Question: I am using the below item layout for my list view. What i expect is the second TextView(txt_time) to appear a little below and to the right of the first TextView(txt_chat). But both appear on the same vertical space next to each other. I tried adding a bottom padding to the first TextView, but it made the second one also move automatically upwards to stay in line with the first TextView. Is there something else i can try?
'''
<?xml version="1.0" encoding="utf-8"?>
<LinearLayout xmlns:android="http://schemas.android.com/apk/res/android"
android:layout_width="match_parent"
android:layout_height="wrap_content">
<LinearLayout
android:id ="@+id/wrapper"
android:layout_width="wrap_content"
android:layout_height="wrap_content"
android:background="@drawable/bubble_green"
android:orientation="horizontal">
<TextView
android:id="@+id/txt_chat"
android:layout_height="wrap_content"
android:layout_width="wrap_content"
android:layout_gravity="center"
android:focusable="false"
android:paddingBottom="20px"
/>
<TextView
android:id="@+id/txt_time"
android:layout_height="wrap_content"
android:layout_width="wrap_content"
android:text="test"
android:paddingBottom="0px"
/>
</LinearLayout>
</LinearLayout>
'''
This is what i am trying to achieve :

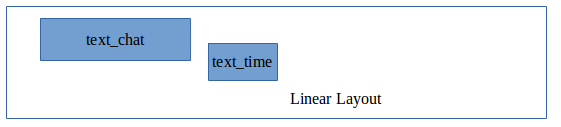
Answer: Although the various answers posted had good solutions, no single solution resolved the complete problem. So i have combined it into one answer here. Thanks for the answers.
use this layout :
'''
<?xml version="1.0" encoding="utf-8"?>
<LinearLayout xmlns:android="http://schemas.android.com/apk/res/android"
android:layout_width="match_parent"
android:layout_height="wrap_content">
<LinearLayout
android:id ="@+id/wrapper"
android:layout_width="wrap_content"
android:layout_height="wrap_content"
android:background="@drawable/bubble_green"
android:orientation="horizontal">
<TextView
android:id="@+id/txt_chat"
android:layout_height="wrap_content"
android:layout_width="wrap_content"
android:focusable="false"
android:layout_marginBottom="5dp"
/>
<TextView
android:id="@+id/txt_time"
android:layout_height="wrap_content"
android:layout_width="wrap_content"
android:text="test"
android:layout_gravity="bottom"
android:layout_marginLeft="5dp"
/>
</LinearLayout>
</LinearLayout>
'''
1. Use margins instead of padding.
2. Use layout_marginBottom for txt_chat with a parent LinearLayout. Using it with RelativeLayout will have no effect.
3. Use layout_gravity="bottom" for txt_time so that it does not move upwards when multi line text is input in txt_chat.